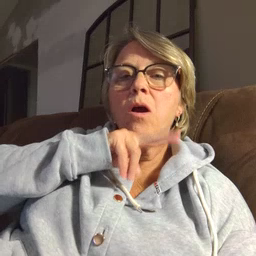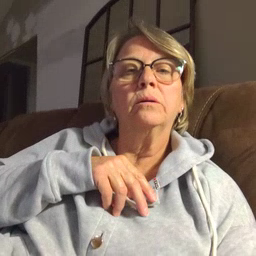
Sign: frog